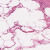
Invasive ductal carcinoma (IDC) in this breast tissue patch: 0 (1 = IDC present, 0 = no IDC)